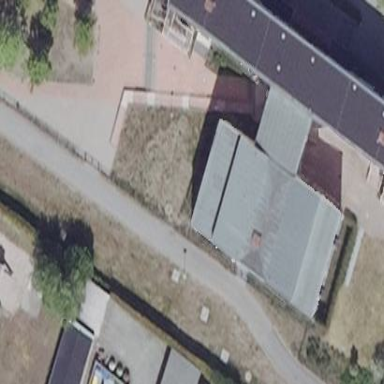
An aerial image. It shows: School building.